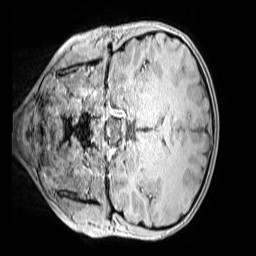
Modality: MP2RAGE
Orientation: coronal
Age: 11
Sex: female
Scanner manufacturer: siemens
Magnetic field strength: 3 T
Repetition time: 4 s
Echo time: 0.00299 s